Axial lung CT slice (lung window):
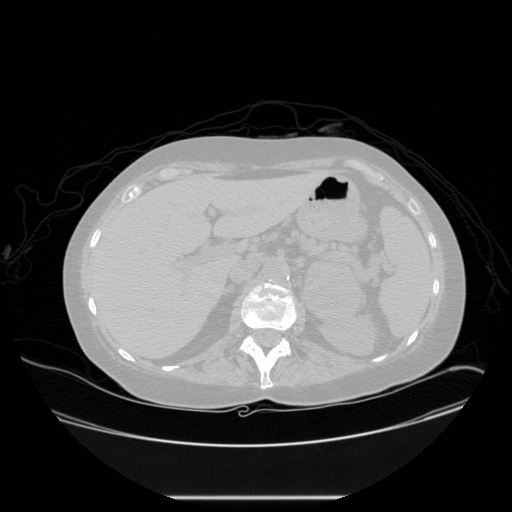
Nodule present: no